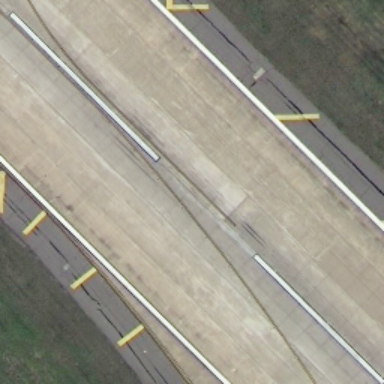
It is a straight runway with some mark lines on it .